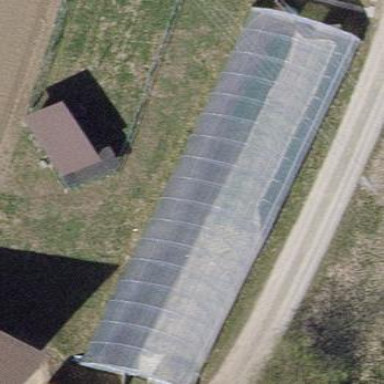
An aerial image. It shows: Greenhouse.